Question: All I want to do is return a JSON to the browser.
This is what gets returned right now -- it's the JSON but it's inside a string. How do I return just a JSON?

And here's my code:
'''
namespace ...Controllers
{
public class NotificationsController : ApiController
{
public string getNotifications(int id)
{
var bo = new HomeBO();
var list = bo.GetNotificationsForUser(id);
var notificationTreeNodes = (from GBLNotifications n in list
where n.NotificationCount != 0
select new NotificationTreeNode(n)).ToList();
List<Node> lOfNodes = new List<Node>();
foreach (var notificationTreeNode in notificationTreeNodes)
{
Node nd = new Node();
nd.notificationType = notificationTreeNode.NotificationNode.NotificationType + " " + "(" + notificationTreeNode.NotificationNode.NotificationCount + ")";
var notificationList = bo.GetNotificationsForUser(id, notificationTreeNode.NotificationNode.NotificationTypeId).Cast<GBLNotifications>().ToList();
List<string> notificationDescriptions = new List<string>();
foreach (var item in notificationList)
{
notificationDescriptions.Add(item.NotificationDescription);
}
nd.notifications = notificationDescriptions;
lOfNodes.Add(nd);
}
var oSerializer = new JavaScriptSerializer();
string sJSON = oSerializer.Serialize(lOfNodes);
return sJSON;
}
}
public class Node
{
public string notificationType
{
get;
set;
}
public List<string> notifications
{
get;
set;
}
}
}
'''
If I try to do a GET with the URL for this controller, Fiddler is not showing anything under JSON.
Anyone know what the issue is here?
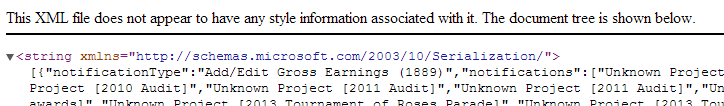
Answer: Because you return JSON:
'''
var oSerializer = new JavaScriptSerializer();
string sJSON = oSerializer.Serialize(lOfNodes);
return sJSON;
'''
Instead of doing this you should just return 'lOfNodes' (and change the return value to 'List<Node>') and rely on the built-in Content Negotiation.
Web API will return XML or JSON depending on the 'Accept' header. If you need other formats, you could write you own formatter easily.
EDIT:
Since you are having some problems with Kendo UI (I don't know how the request are made) it might help to remove the XML formatter explicit. See <URL> for an example.